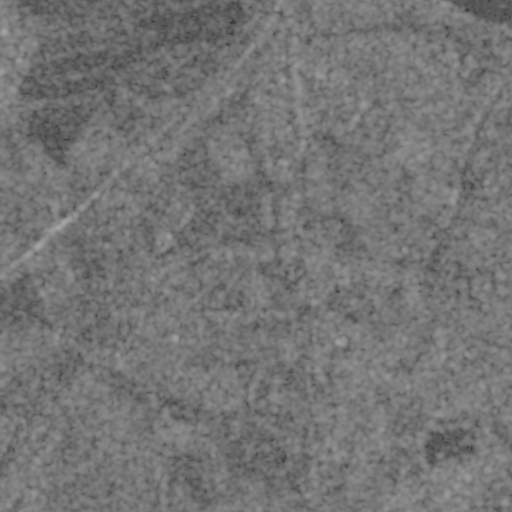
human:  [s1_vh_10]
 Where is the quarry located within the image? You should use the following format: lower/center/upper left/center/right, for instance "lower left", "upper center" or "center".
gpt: The quarry is located in the upper right of the image.
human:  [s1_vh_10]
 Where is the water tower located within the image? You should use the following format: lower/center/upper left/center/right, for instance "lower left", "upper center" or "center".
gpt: The water tower is located in the lower right of the image.
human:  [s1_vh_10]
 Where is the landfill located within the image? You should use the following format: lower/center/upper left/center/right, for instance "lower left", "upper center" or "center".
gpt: There is no landfill in the image.

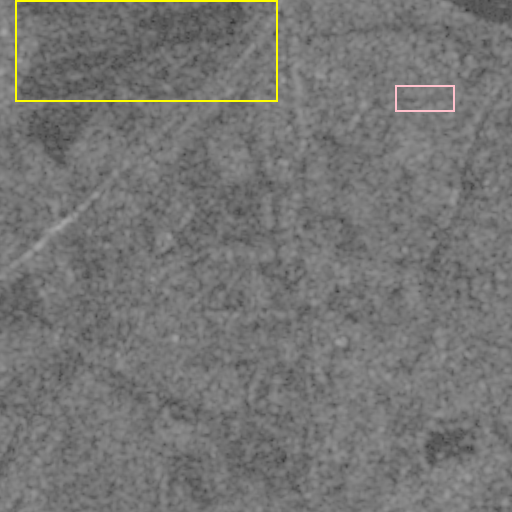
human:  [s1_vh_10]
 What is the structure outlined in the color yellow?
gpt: The structure outlined in yellow is a crop field.
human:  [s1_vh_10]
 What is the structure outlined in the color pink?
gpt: The structure outlined in pink is a park.
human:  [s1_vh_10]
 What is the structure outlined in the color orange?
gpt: There is no orange outline.